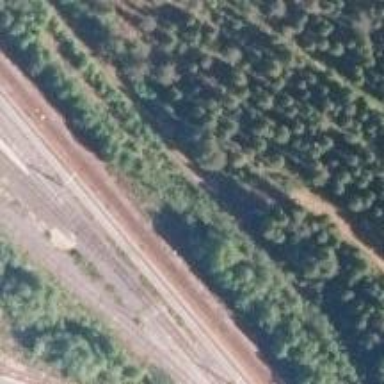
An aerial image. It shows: Rail track of class B1.